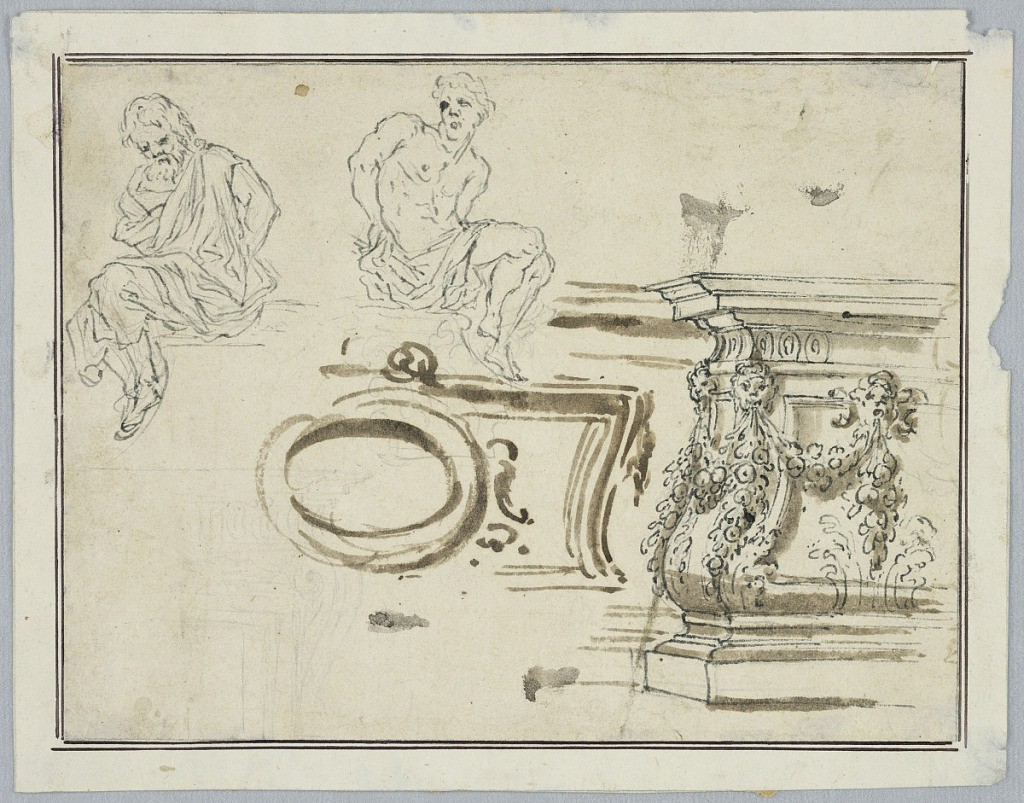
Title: Garden Architecture and Figural Studies
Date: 18th century
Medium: Pen and ink, brush and wash on paper
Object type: Drawing
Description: Ornamental garden architecture and two male figures with bound hands, possibly from a grotesque or metalwork.